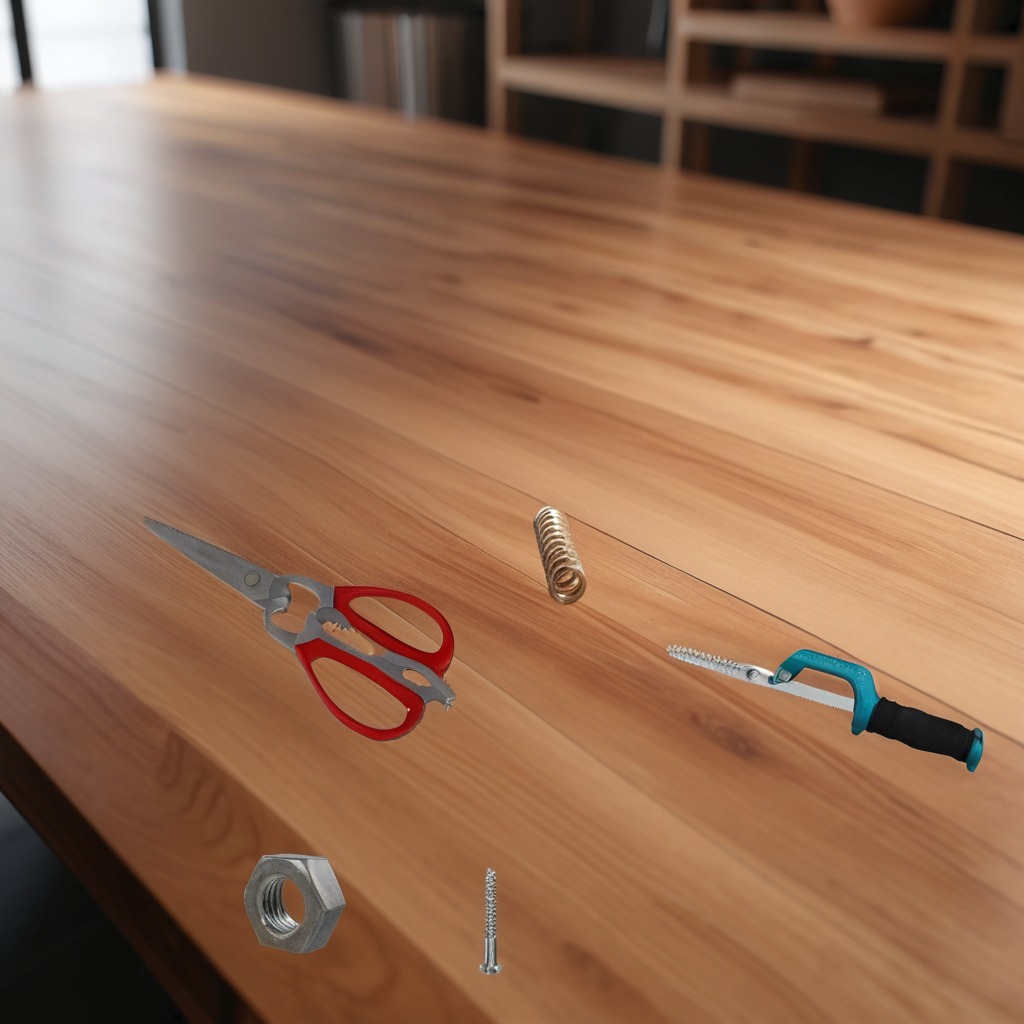
A metal machine screw, a coiled metal spring, a handheld metal saw, a metal nut, and a pair of scissors are lying on the wooden table.